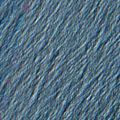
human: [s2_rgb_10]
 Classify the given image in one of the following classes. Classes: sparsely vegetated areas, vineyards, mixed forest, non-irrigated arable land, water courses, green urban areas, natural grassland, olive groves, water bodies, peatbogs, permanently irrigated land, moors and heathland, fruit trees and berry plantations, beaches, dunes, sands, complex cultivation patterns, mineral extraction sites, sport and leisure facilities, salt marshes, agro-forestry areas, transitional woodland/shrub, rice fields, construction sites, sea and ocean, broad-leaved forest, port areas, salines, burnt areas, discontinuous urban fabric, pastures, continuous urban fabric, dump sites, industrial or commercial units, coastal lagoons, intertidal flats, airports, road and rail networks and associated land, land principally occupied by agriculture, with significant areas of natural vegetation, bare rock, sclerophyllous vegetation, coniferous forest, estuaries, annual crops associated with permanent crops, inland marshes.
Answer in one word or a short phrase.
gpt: sea and ocean